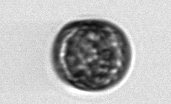
Label: Thalassiosira